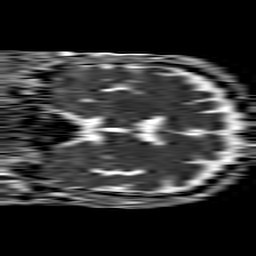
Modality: ADC
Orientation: coronal
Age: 42
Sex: male
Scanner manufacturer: philips
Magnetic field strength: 1.5 T
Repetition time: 4.6 s
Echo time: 0.08631 s